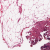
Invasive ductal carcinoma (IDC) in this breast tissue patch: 0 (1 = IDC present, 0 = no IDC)